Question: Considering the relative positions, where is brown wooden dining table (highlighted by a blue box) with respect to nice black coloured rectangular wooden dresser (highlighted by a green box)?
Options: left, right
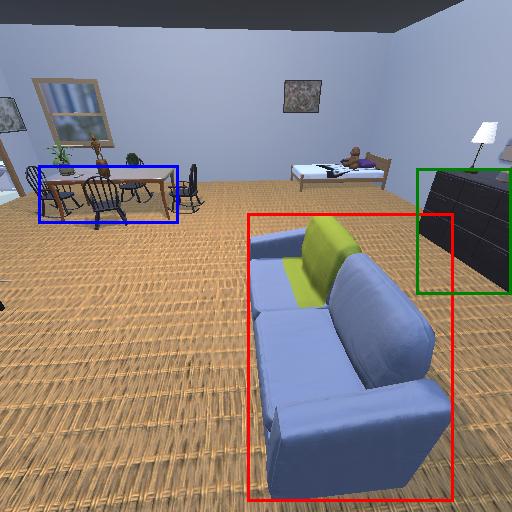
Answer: left